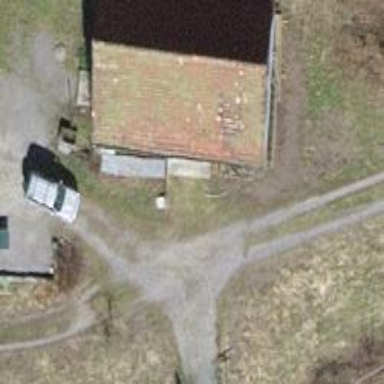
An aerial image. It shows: Barn.